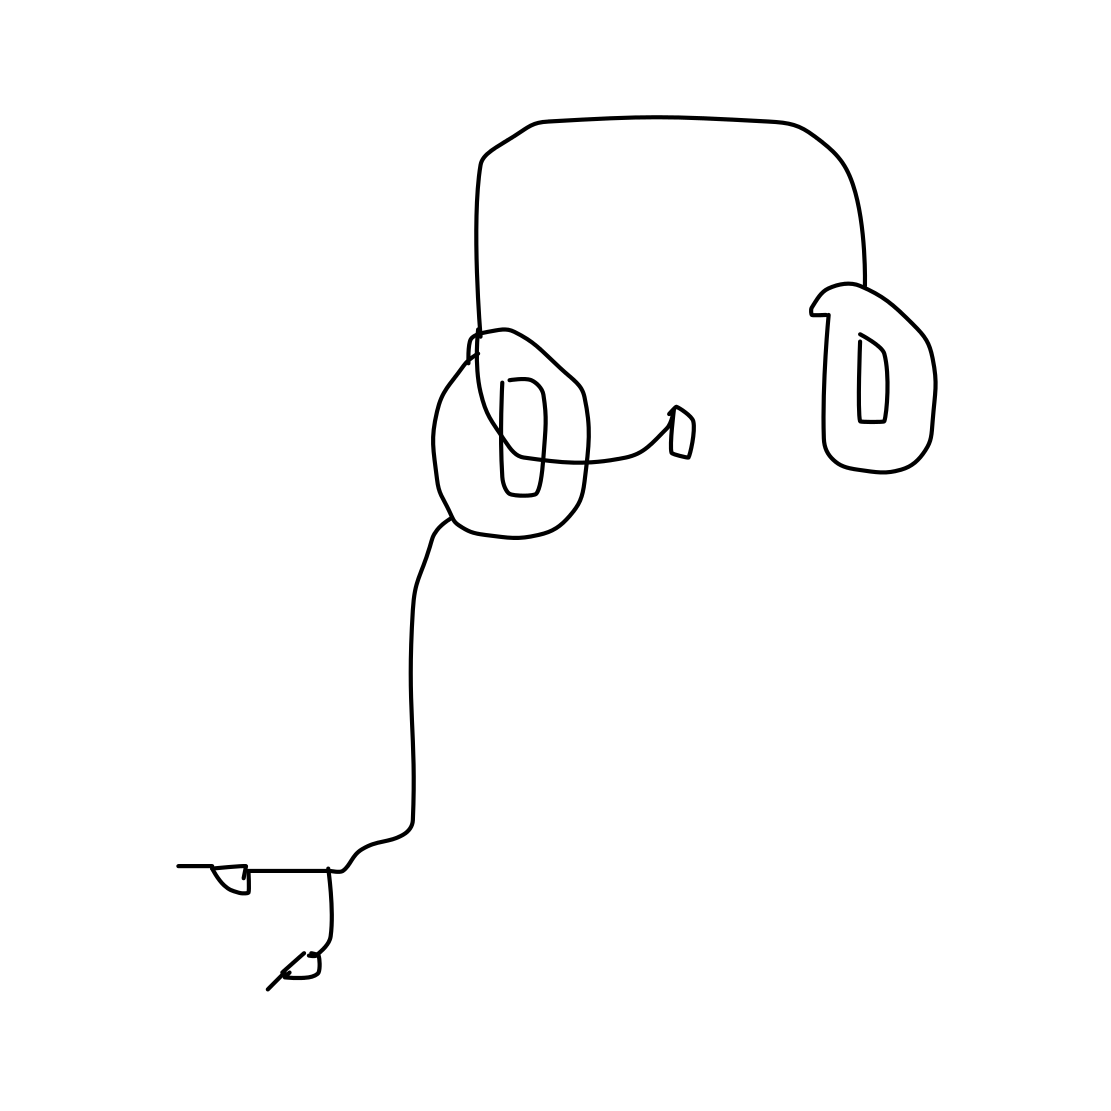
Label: head-phones